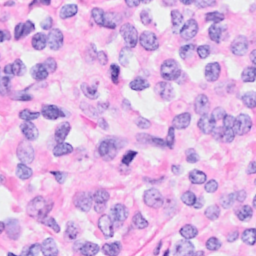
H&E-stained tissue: Breast